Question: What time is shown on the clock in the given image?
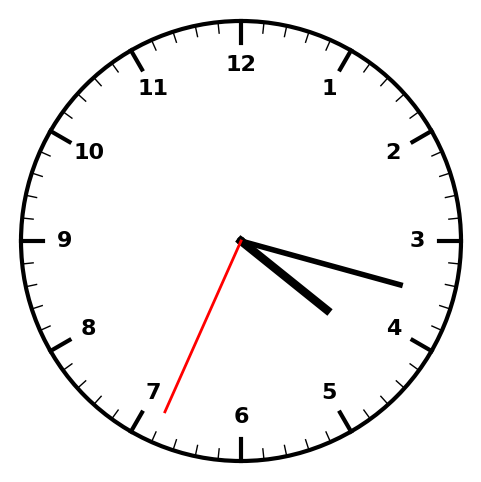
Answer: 04:17:34